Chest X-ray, PA view. Patient: 37 years old, sex M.
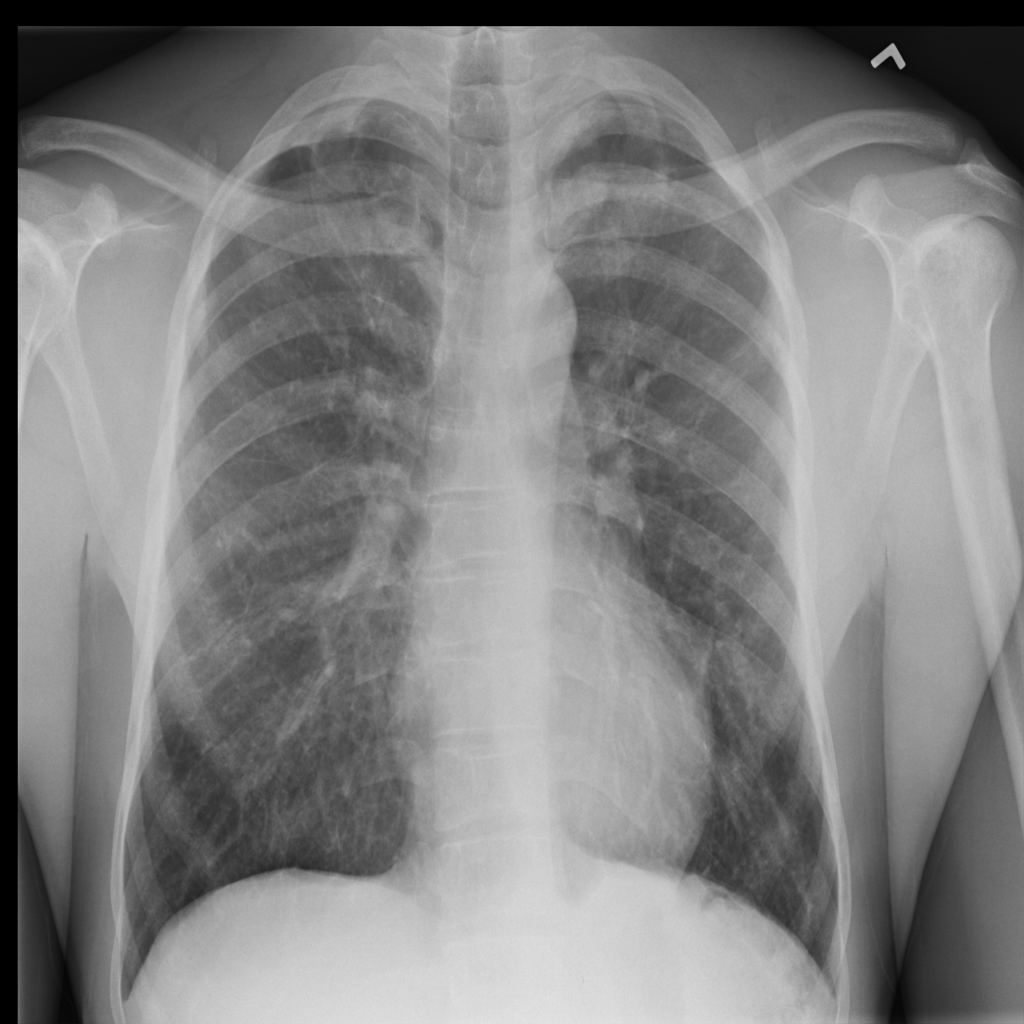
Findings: No Finding